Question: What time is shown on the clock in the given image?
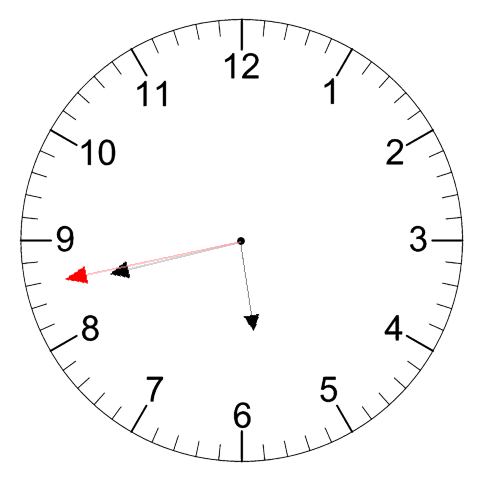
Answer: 05:42:43